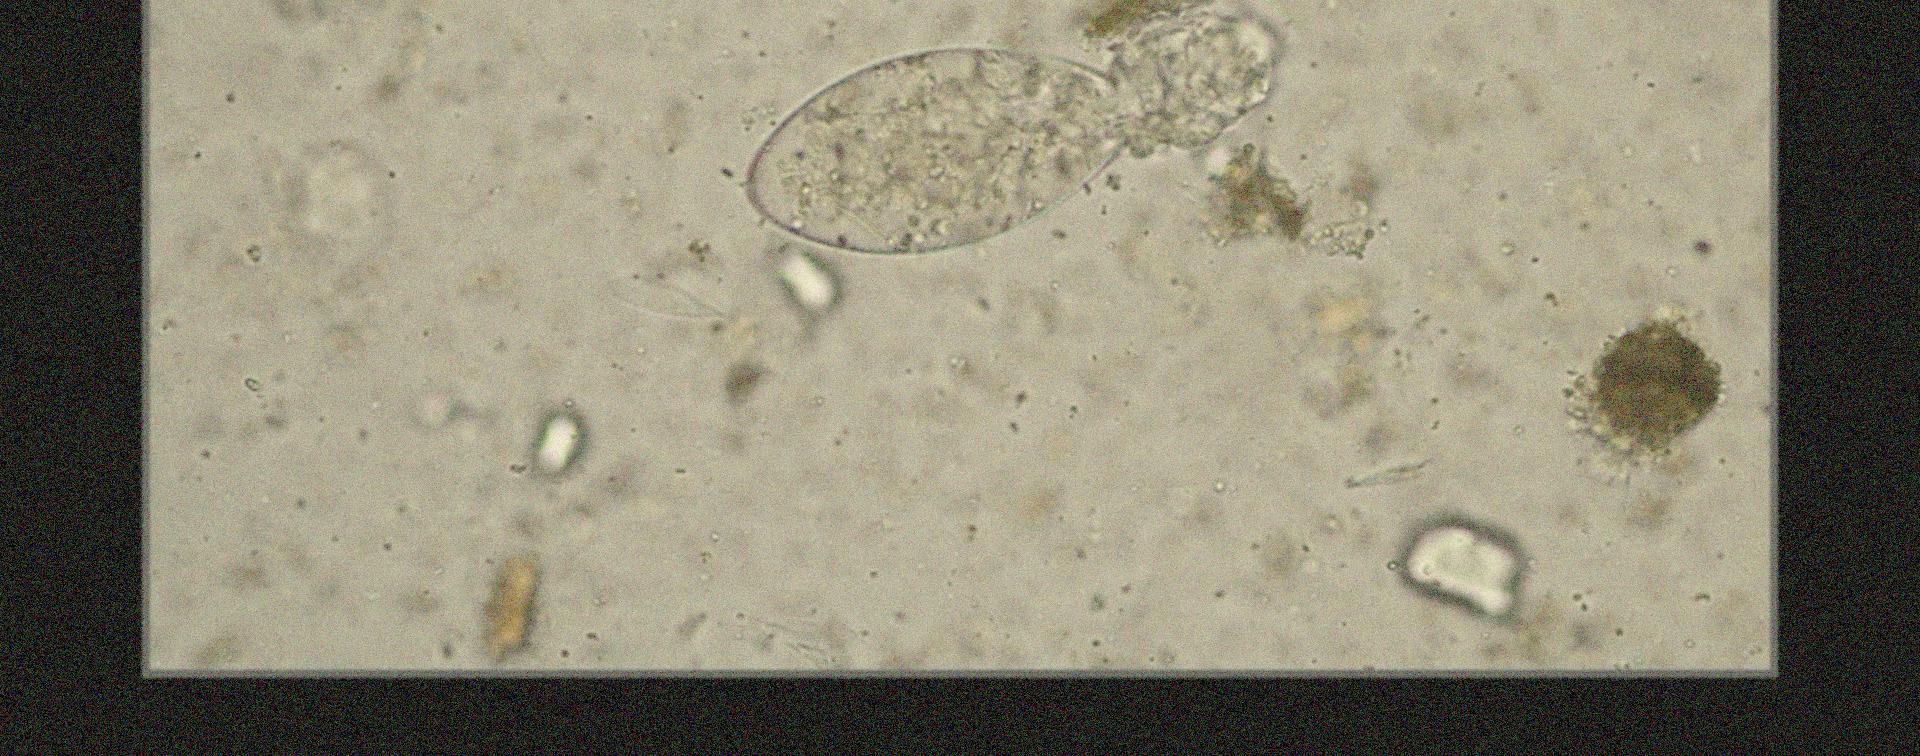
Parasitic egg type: Fasciolopsis buski